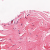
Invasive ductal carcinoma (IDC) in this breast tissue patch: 0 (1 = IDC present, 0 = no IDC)